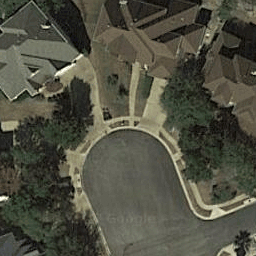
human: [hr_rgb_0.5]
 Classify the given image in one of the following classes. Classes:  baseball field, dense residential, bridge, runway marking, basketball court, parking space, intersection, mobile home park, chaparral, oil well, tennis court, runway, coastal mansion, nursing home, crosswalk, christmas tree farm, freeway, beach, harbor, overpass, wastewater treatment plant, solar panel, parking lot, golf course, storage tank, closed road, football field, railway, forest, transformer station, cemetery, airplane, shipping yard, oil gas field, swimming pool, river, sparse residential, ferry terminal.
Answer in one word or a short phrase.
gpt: closed road